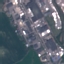
Label: Industrial